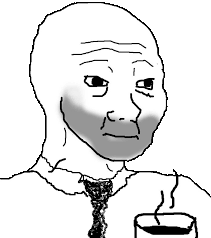
Label: 5_Doomer